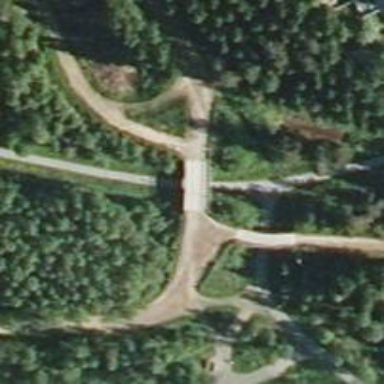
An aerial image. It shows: Path on bridge designed for nordic skiing. The area surrounding the bridge is track for leisure activities.